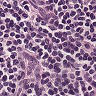
Metastatic tissue present: no